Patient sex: M
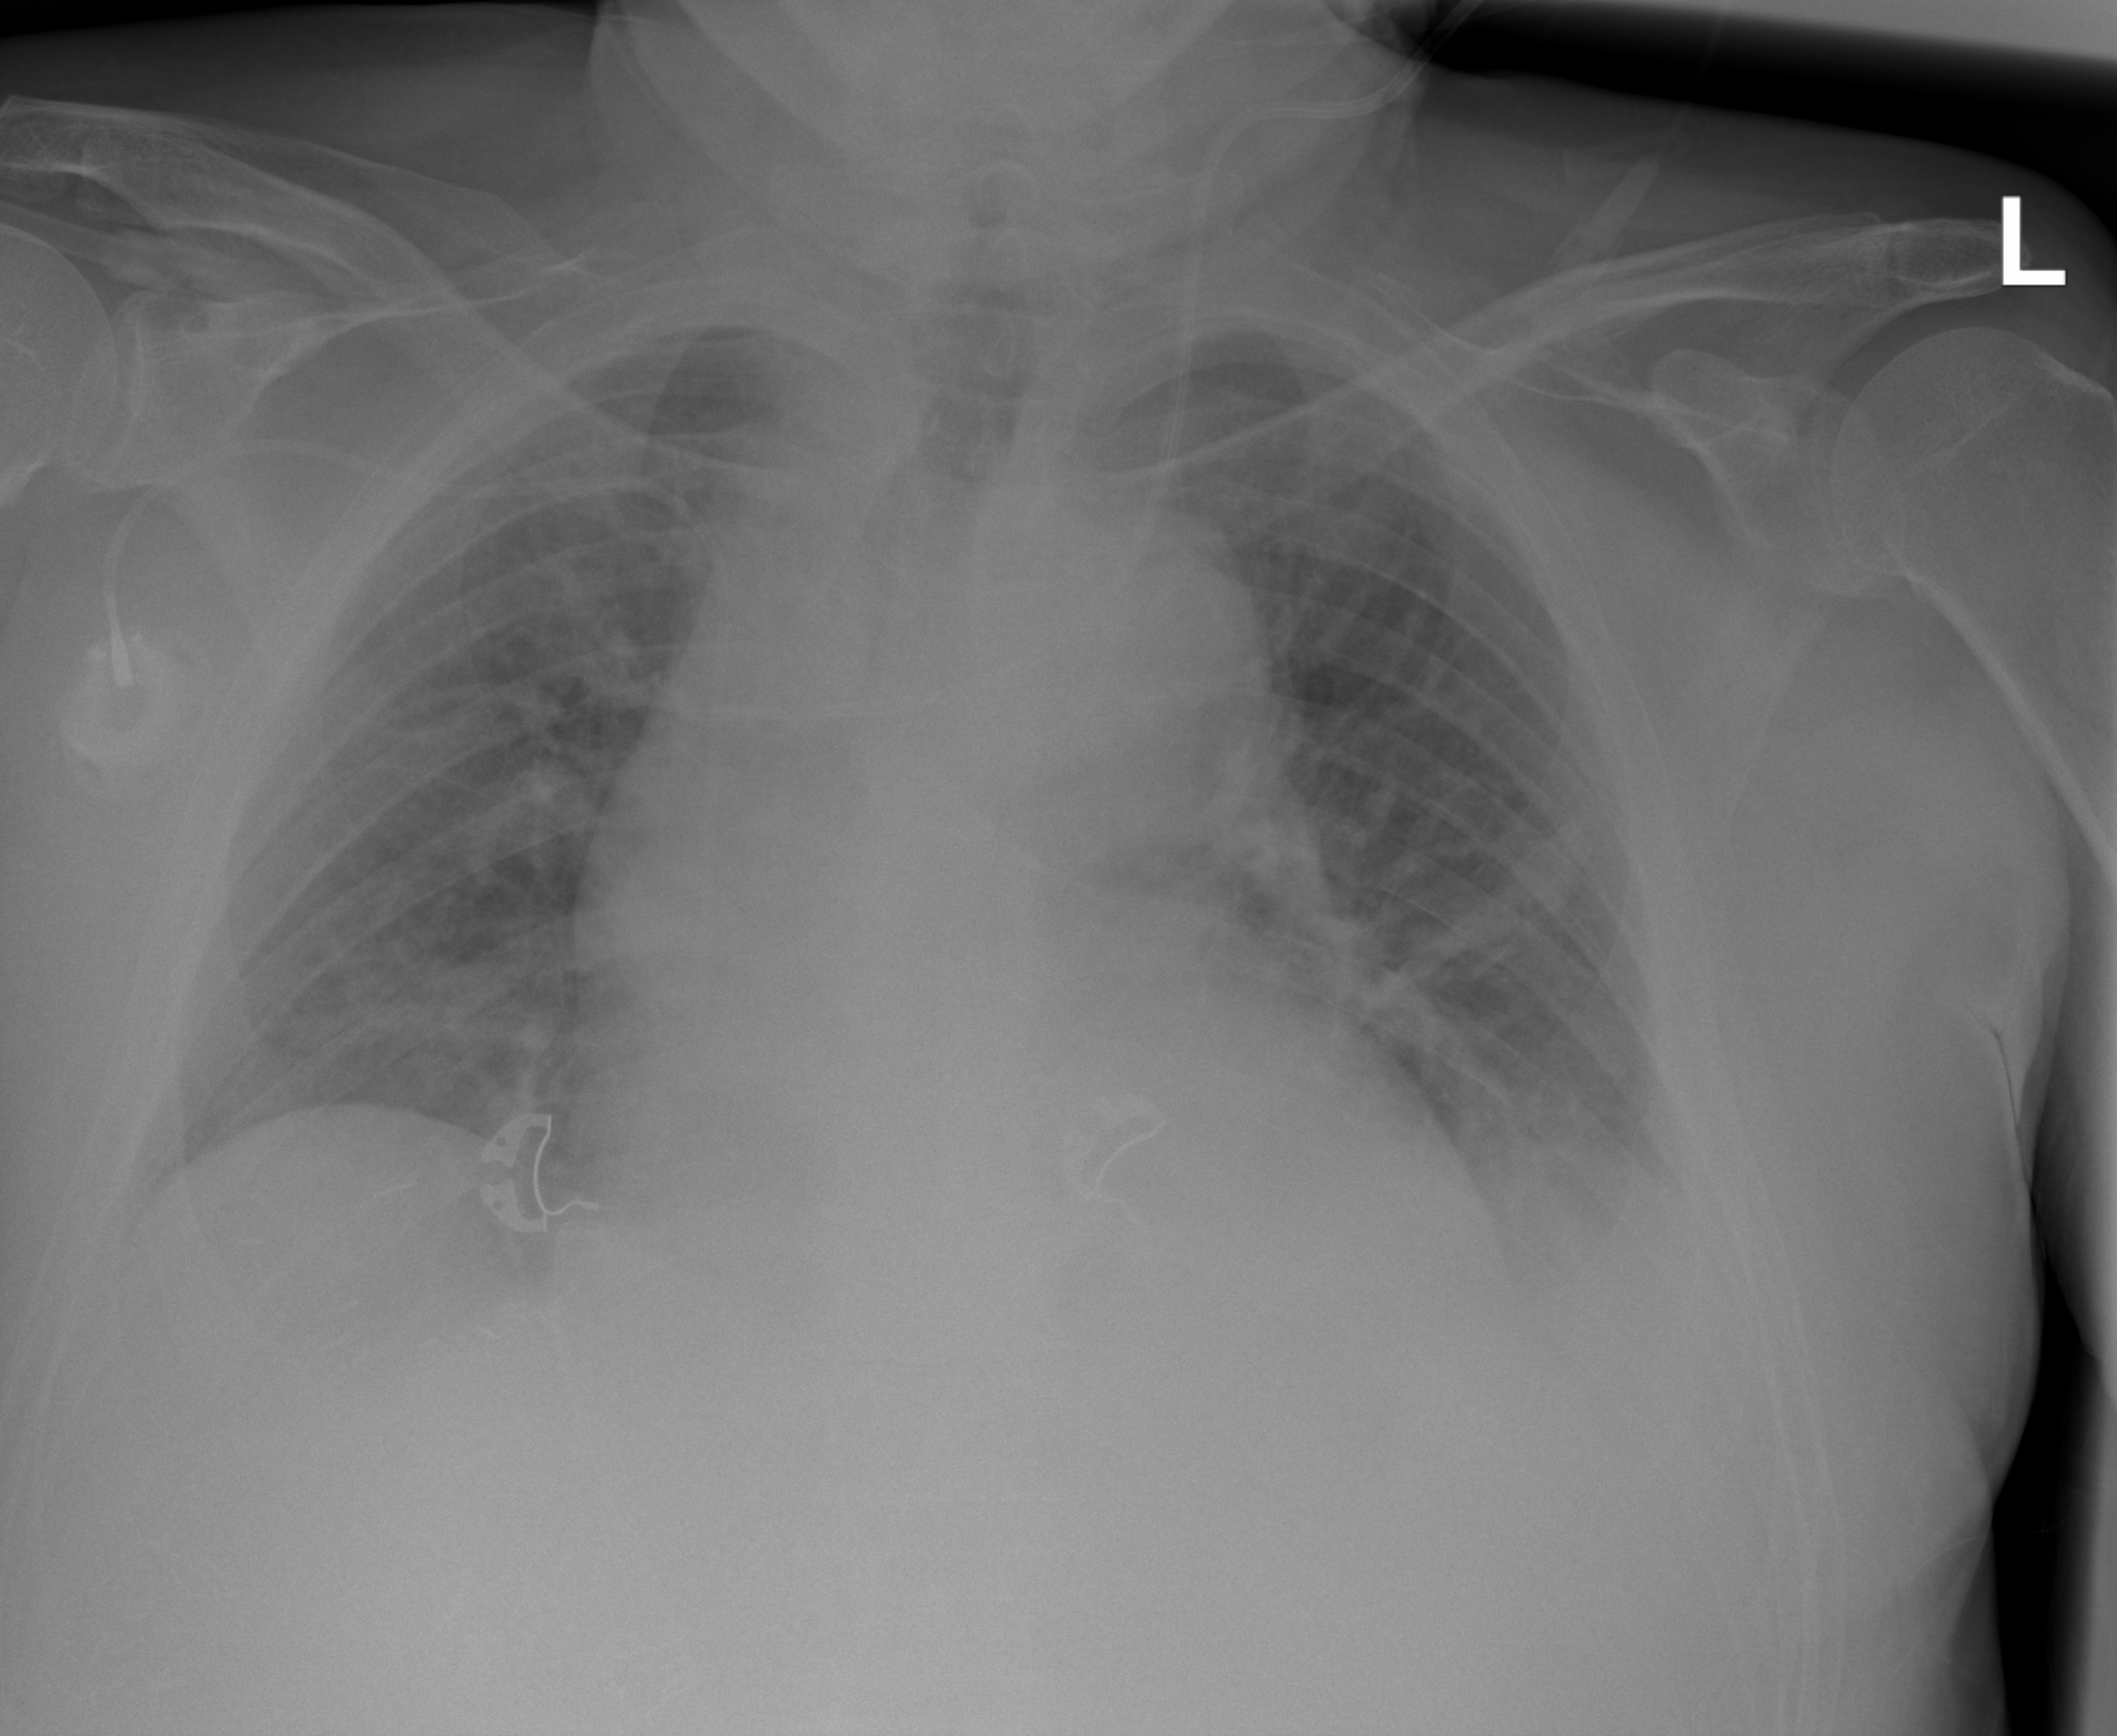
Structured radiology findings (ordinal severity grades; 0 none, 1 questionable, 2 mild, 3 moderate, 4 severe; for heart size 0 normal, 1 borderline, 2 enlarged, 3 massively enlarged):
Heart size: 1
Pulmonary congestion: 2
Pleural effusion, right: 0
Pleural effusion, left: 2
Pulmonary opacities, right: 0
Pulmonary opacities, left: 0
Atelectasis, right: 0
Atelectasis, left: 2